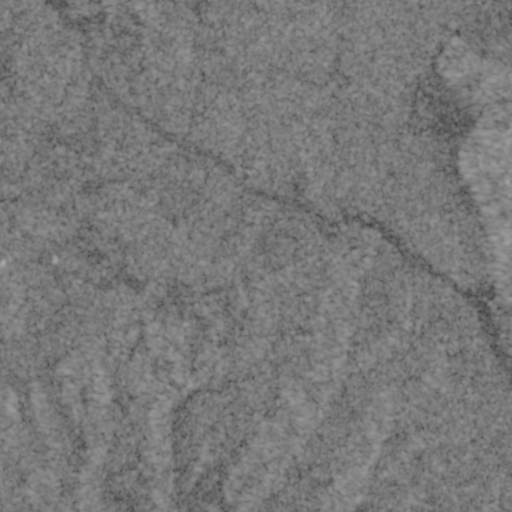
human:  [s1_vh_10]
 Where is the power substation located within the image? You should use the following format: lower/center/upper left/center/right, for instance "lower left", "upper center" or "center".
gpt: The power substation is located in the center left of the image.
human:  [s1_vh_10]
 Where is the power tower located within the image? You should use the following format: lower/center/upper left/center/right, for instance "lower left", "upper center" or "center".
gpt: The power tower is located in the upper left of the image.
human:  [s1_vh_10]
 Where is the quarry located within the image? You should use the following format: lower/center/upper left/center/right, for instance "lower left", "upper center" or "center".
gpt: The quarry is located in the upper left of the image.
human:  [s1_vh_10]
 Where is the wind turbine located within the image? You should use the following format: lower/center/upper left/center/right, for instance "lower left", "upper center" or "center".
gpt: The wind turbine is located in the upper left of the image.
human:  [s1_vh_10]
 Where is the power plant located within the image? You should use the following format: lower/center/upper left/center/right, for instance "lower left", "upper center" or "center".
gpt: There is no power plant in the image.

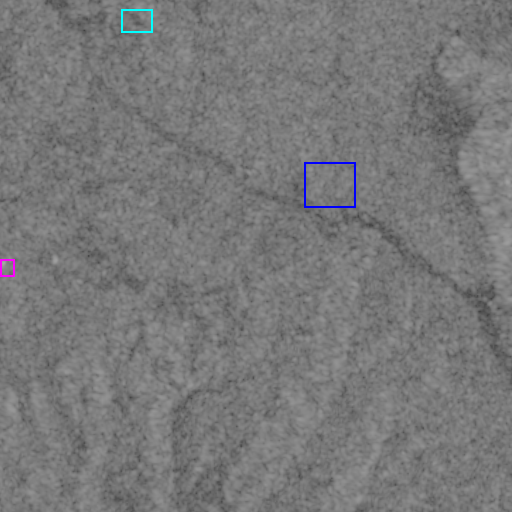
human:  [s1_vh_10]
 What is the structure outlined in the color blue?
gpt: The structure outlined in blue is a crop field.
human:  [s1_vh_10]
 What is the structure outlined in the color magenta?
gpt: The structure outlined in magenta is a power substation.
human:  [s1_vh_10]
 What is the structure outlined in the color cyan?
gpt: The structure outlined in cyan is a quarry.
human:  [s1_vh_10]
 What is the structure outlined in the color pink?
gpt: There is no pink outline.